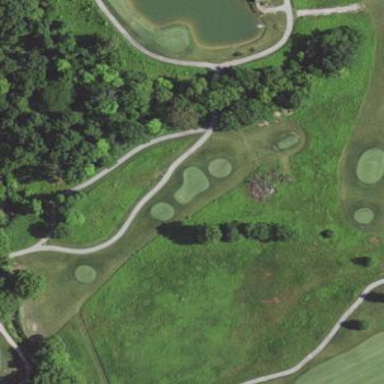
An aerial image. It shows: Golf rough area.